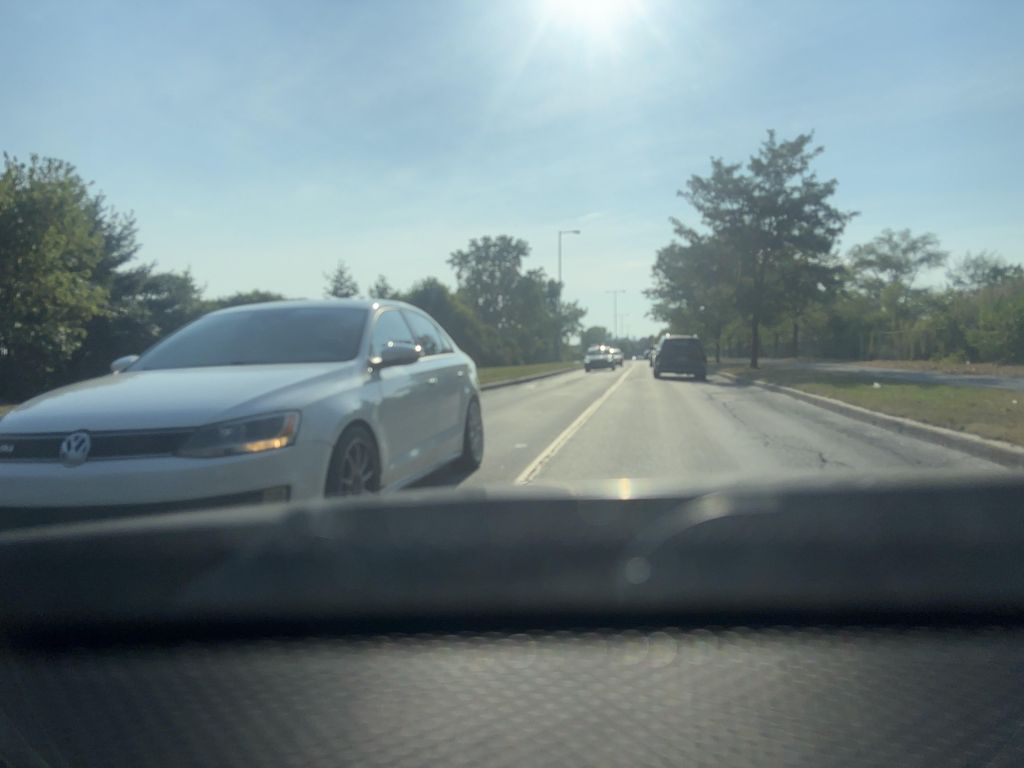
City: montreal